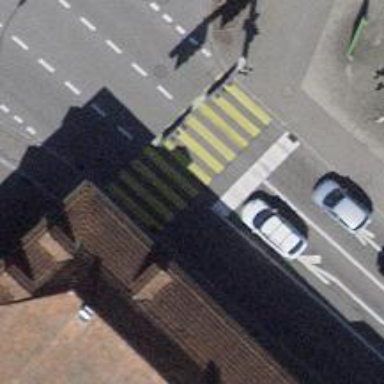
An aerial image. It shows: Road crossing with traffic signals.